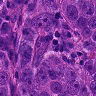
Metastatic tissue present: yes